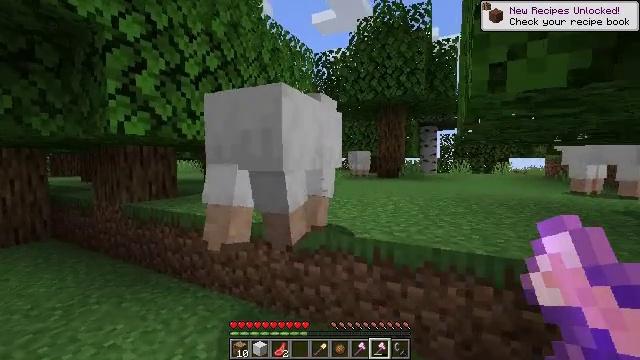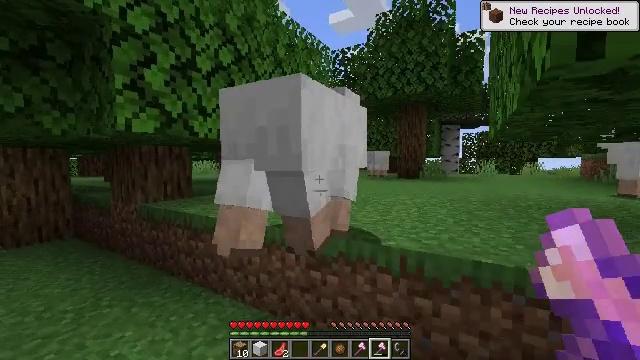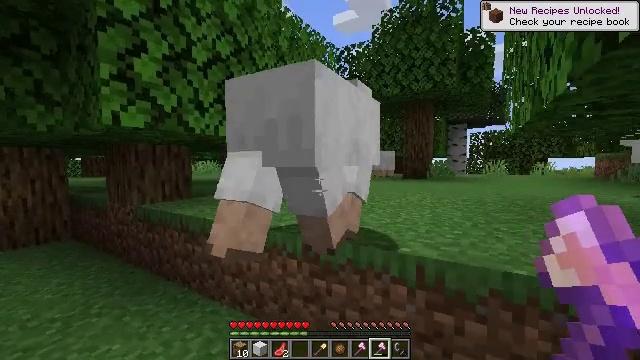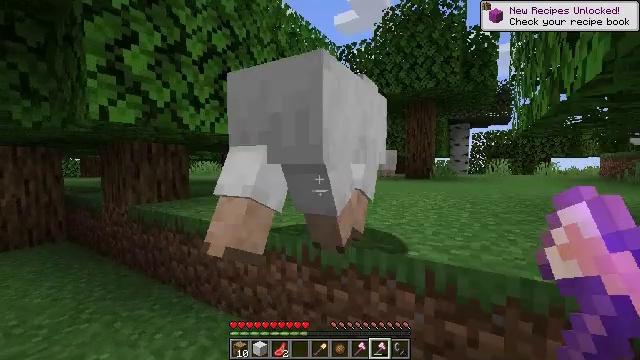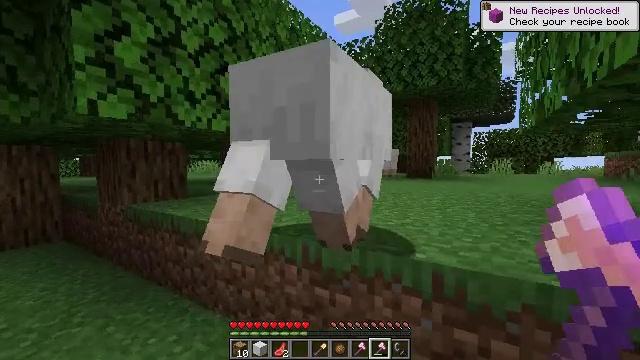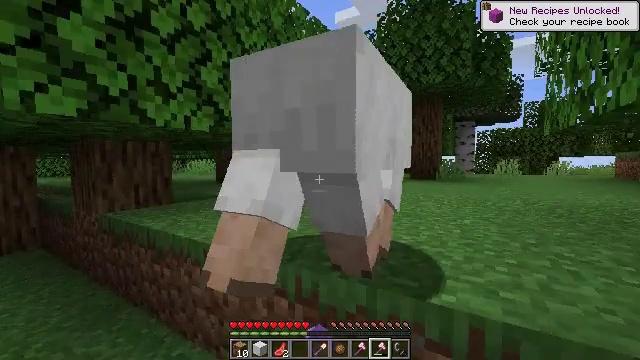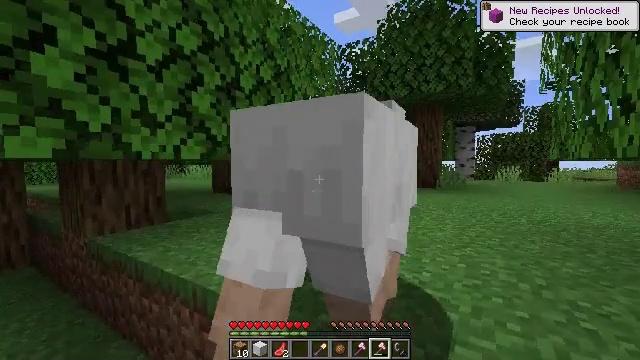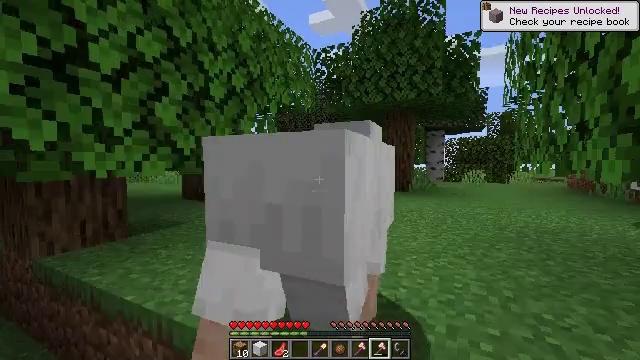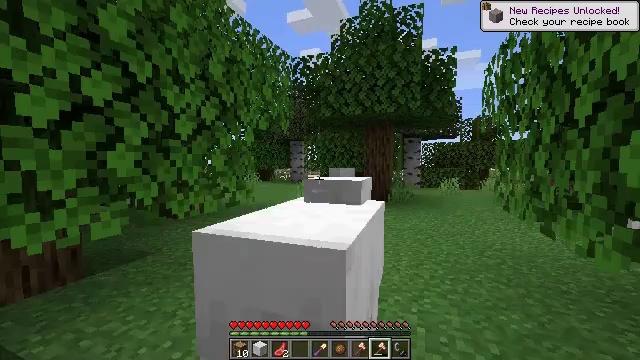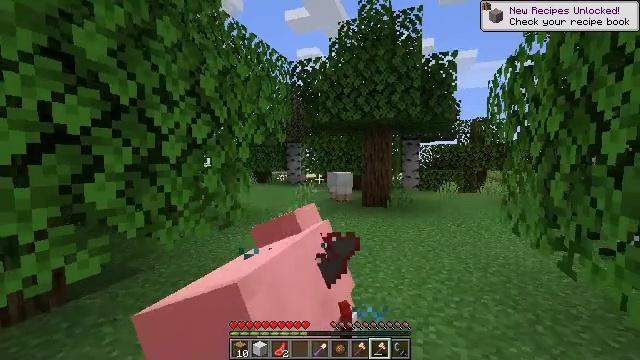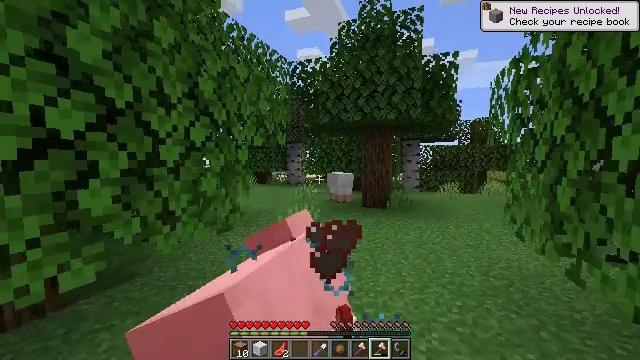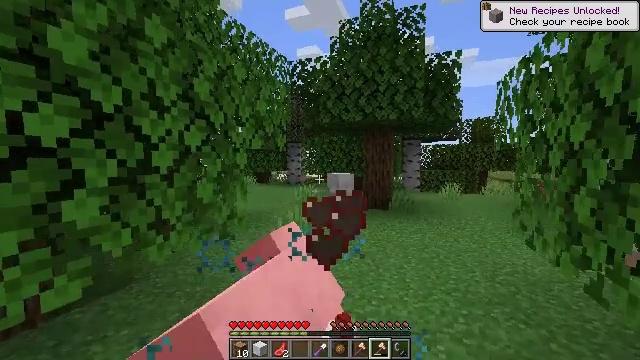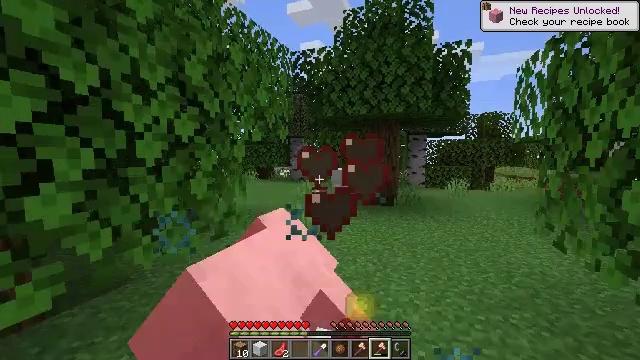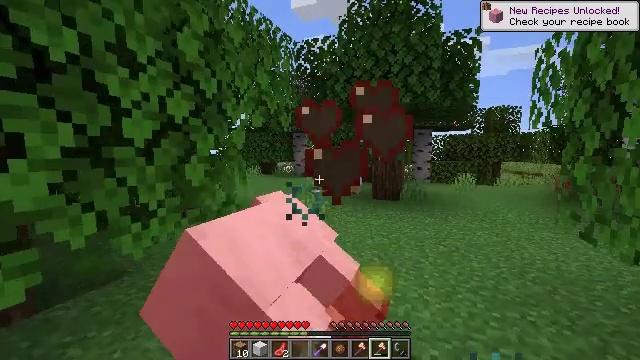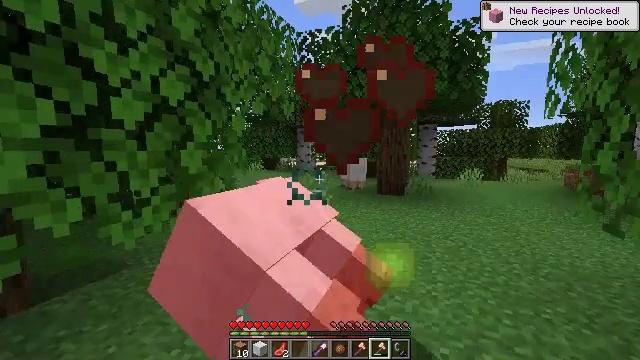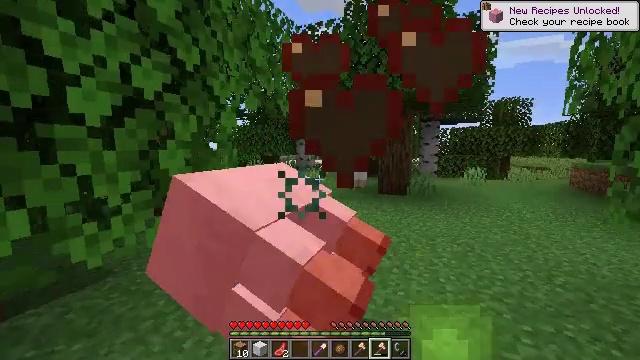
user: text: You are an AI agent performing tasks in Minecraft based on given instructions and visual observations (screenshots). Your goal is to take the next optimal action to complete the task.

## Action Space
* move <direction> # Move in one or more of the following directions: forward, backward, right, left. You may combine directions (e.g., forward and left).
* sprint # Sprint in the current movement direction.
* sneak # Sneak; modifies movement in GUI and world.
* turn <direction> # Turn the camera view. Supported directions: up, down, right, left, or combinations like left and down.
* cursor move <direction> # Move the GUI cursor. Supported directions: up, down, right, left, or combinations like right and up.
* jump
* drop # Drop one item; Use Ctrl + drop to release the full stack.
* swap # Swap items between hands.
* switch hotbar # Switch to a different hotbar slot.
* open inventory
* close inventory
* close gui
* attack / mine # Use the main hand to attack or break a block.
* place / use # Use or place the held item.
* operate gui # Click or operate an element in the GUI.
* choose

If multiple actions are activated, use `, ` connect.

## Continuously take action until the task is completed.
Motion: motion action
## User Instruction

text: Hunt a sheep.
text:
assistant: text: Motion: move forward, turn left
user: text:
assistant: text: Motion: move forward
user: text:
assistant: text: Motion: move forward
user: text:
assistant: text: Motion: move forward, attack / mine
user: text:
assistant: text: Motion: move forward, attack / mine
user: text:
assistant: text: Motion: move forward, jump
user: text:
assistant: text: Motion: move forward, turn right, jump
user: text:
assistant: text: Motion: move forward, turn right, jump
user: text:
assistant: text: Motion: move forward, jump
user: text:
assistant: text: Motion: move forward, jump
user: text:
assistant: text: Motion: move forward
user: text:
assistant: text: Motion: move forward
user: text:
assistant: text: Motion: move forward
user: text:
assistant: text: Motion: move forward
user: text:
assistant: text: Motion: move forward
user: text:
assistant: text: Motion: move forward
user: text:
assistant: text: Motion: move forward
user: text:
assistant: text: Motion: move forward
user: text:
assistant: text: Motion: move forward
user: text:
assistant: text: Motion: move forward
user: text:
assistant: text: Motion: move forward
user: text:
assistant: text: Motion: move forward
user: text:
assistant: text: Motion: move forward, turn right
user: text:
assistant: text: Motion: move forward, turn right
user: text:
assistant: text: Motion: move forward
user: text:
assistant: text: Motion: no_op
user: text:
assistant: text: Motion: move forward
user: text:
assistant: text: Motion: move forward
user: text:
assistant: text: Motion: no_op
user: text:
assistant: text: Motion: move forward